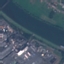
Label: River